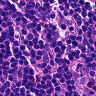
Metastatic tissue present: no